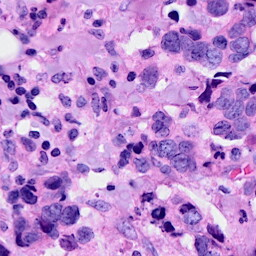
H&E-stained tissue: Breast